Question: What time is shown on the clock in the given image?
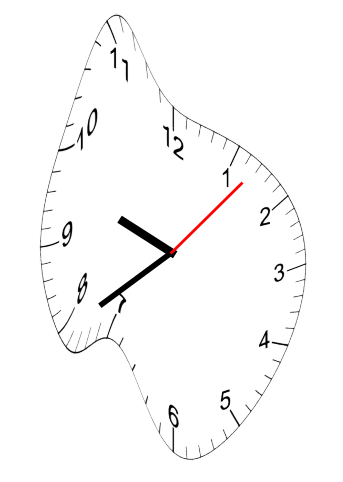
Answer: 09:39:07